Question: After trying for a few minutes. I have this on my routes.php file
'''
Route::get('home/bookappointment/{id?}', array('as' => 'bookappointment', 'uses' => 'FrontController@getBookAppointment'));
'''
And on my controller I have the following:
'''
public function getBookAppointment($id)
{
// find all the services that are active for the especific franchise
$activeServices = Service::whereHas('franchise', function($q) {
$q->where('franchise_id', '=', $id);
})->get();
//var_dump($activeServices);die;
return View::make('frontend/bookappointment')
->with('services', $activeServices);
}
'''
And I keep getting this error.

What am I doing wrong?
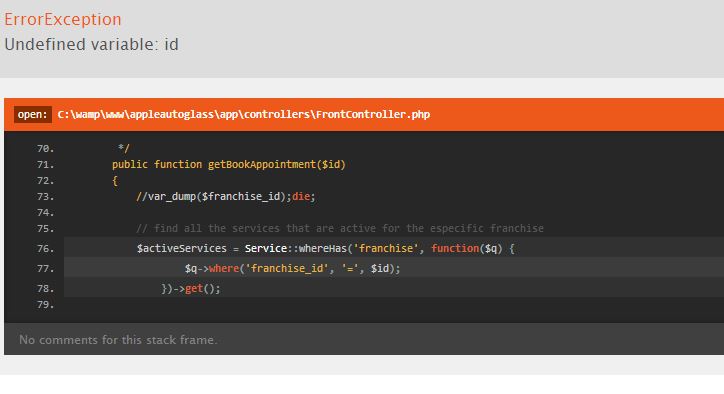
Answer: You don't have access to '$id' in your anonymous function. Try
'''
<?php
$activeServices = Service::whereHas('franchise', function($q) use($id) {
$q->where('franchise_id', '=', $id);
})->get();
'''
Take a look at the PHP documentation for additional info: <URL>